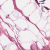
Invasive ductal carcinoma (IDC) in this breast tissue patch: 0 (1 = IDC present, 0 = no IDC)